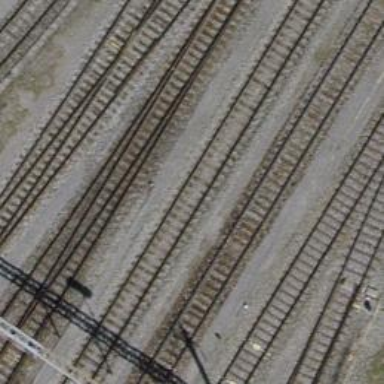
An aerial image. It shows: Single-track railway with electrified contact lines.